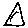
Label: triangle